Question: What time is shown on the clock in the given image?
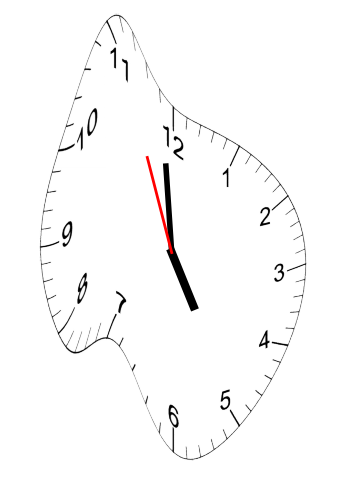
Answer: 04:58:56